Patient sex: F
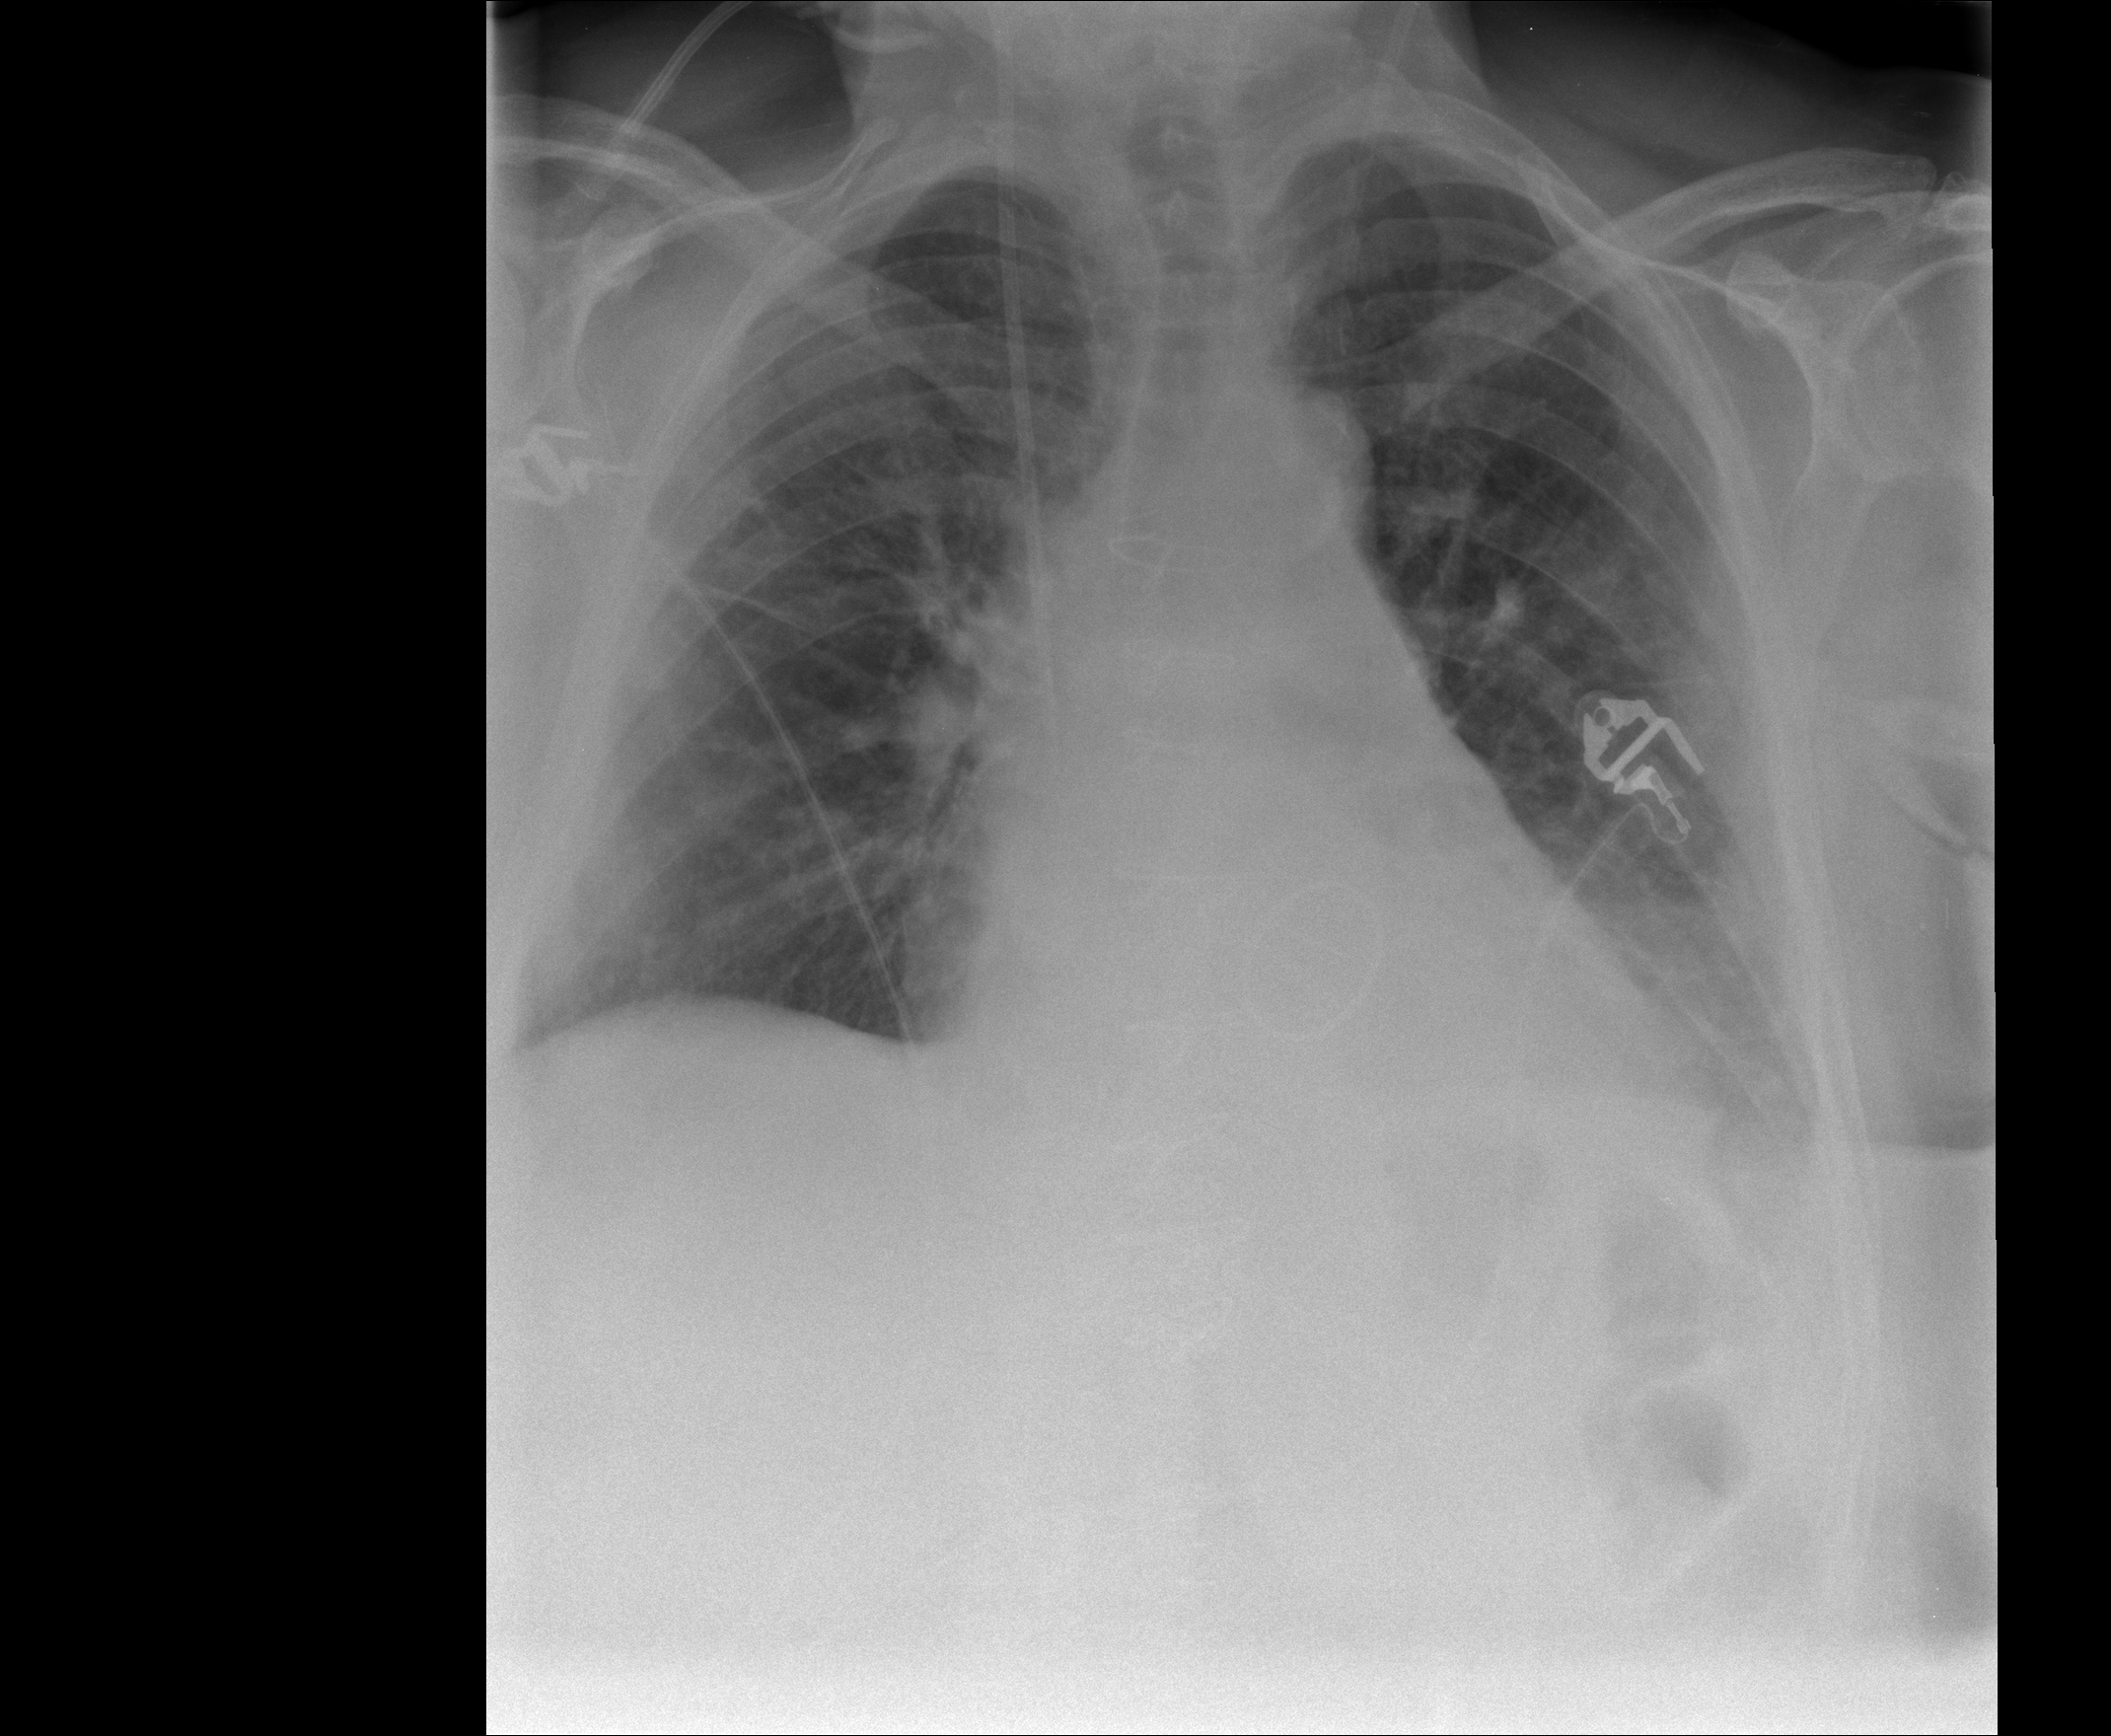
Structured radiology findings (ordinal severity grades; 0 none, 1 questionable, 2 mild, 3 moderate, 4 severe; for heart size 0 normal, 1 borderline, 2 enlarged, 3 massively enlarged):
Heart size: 2
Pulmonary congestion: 2
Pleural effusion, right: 1
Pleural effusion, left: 2
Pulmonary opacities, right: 0
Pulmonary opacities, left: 1
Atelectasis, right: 2
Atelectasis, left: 2